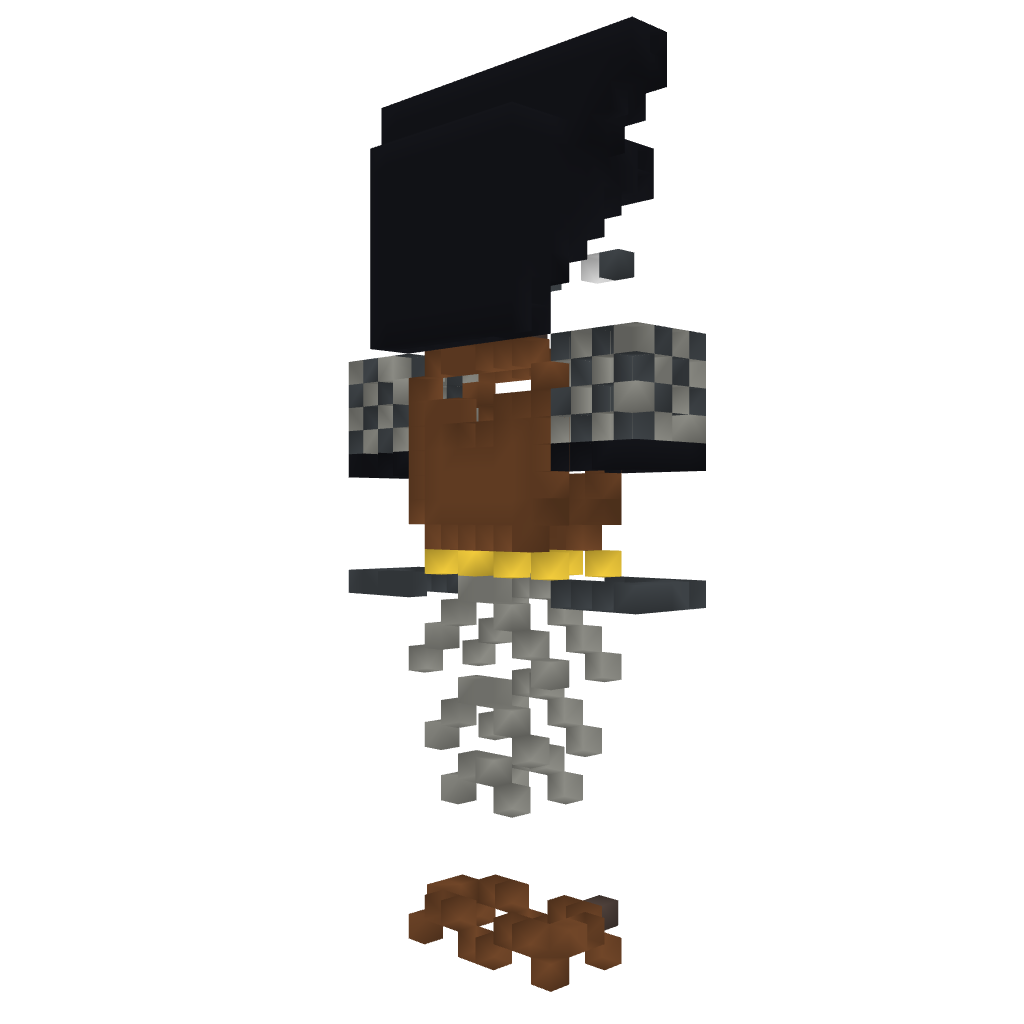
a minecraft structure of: Mayan Statue